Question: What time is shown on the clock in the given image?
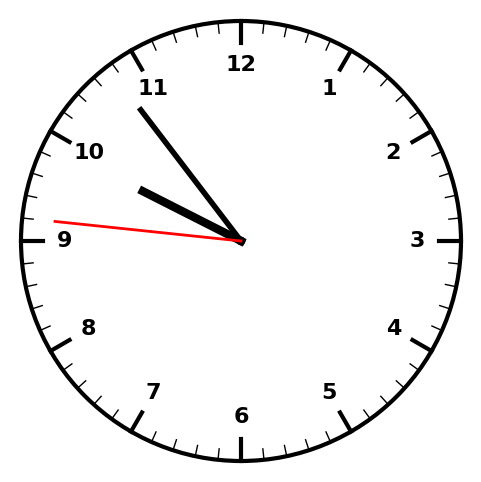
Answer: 09:53:46